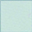
Piece: xx